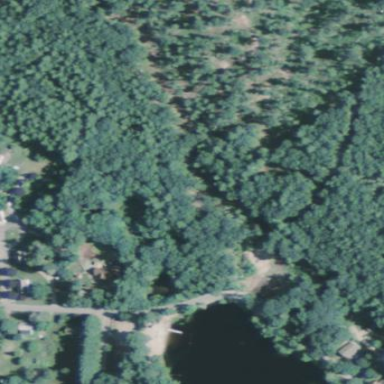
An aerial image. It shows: Mixed leaf woodland.